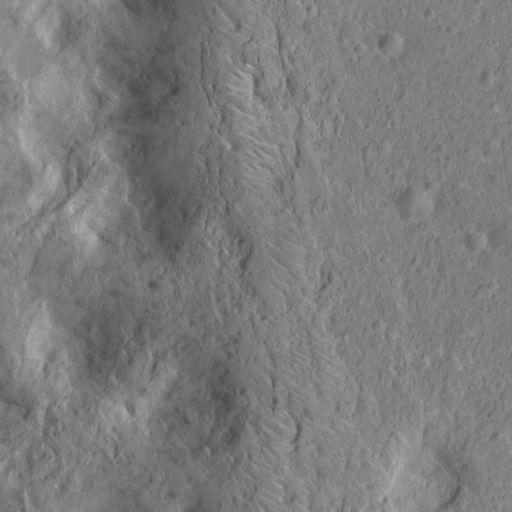
Objects detected: cone, cone, cone, cone, cone, cone, cone, cone